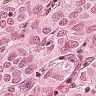
Metastatic tissue present: yes